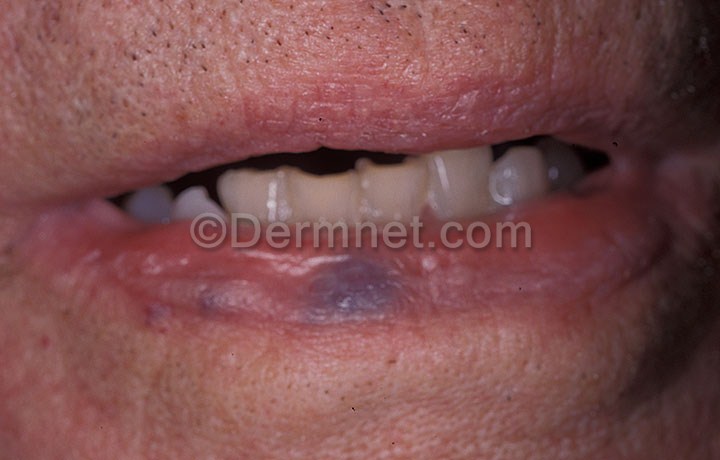
Disease: Vascular Tumors